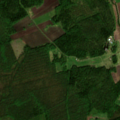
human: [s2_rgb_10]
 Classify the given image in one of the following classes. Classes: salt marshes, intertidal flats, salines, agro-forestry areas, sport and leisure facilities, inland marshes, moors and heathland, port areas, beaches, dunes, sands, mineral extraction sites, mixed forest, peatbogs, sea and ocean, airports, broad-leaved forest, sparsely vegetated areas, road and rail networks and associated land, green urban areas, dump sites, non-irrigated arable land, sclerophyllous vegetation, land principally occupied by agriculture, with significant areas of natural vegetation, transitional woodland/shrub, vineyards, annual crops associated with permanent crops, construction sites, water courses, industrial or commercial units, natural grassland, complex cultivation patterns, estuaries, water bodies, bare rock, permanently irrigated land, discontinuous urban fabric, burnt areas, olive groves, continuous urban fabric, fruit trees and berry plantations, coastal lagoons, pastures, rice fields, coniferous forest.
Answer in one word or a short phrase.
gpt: non-irrigated arable land, land principally occupied by agriculture, with significant areas of natural vegetation, coniferous forest, mixed forest